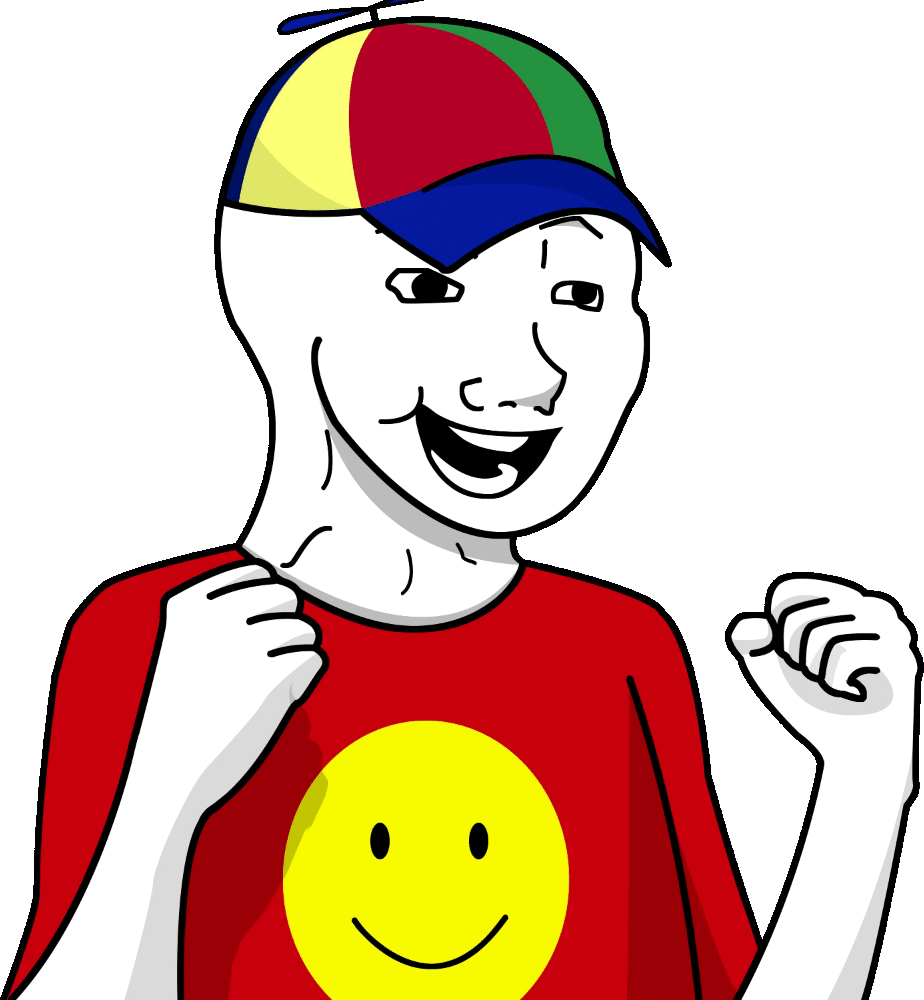
Label: 5_Bloomer